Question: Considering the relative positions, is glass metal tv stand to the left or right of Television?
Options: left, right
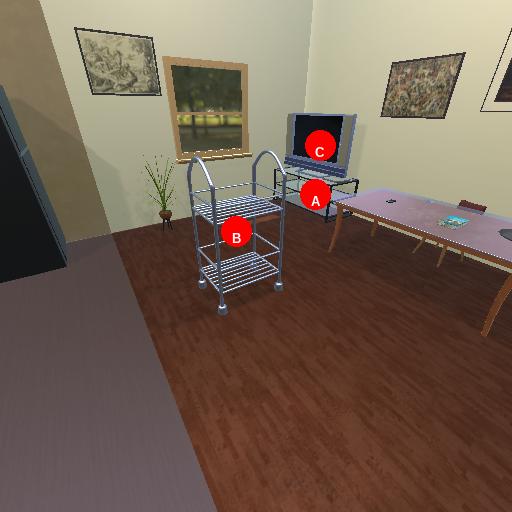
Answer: left